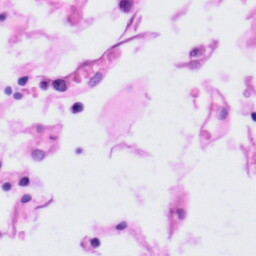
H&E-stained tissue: Tonsil